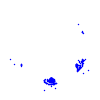
Particle: pion